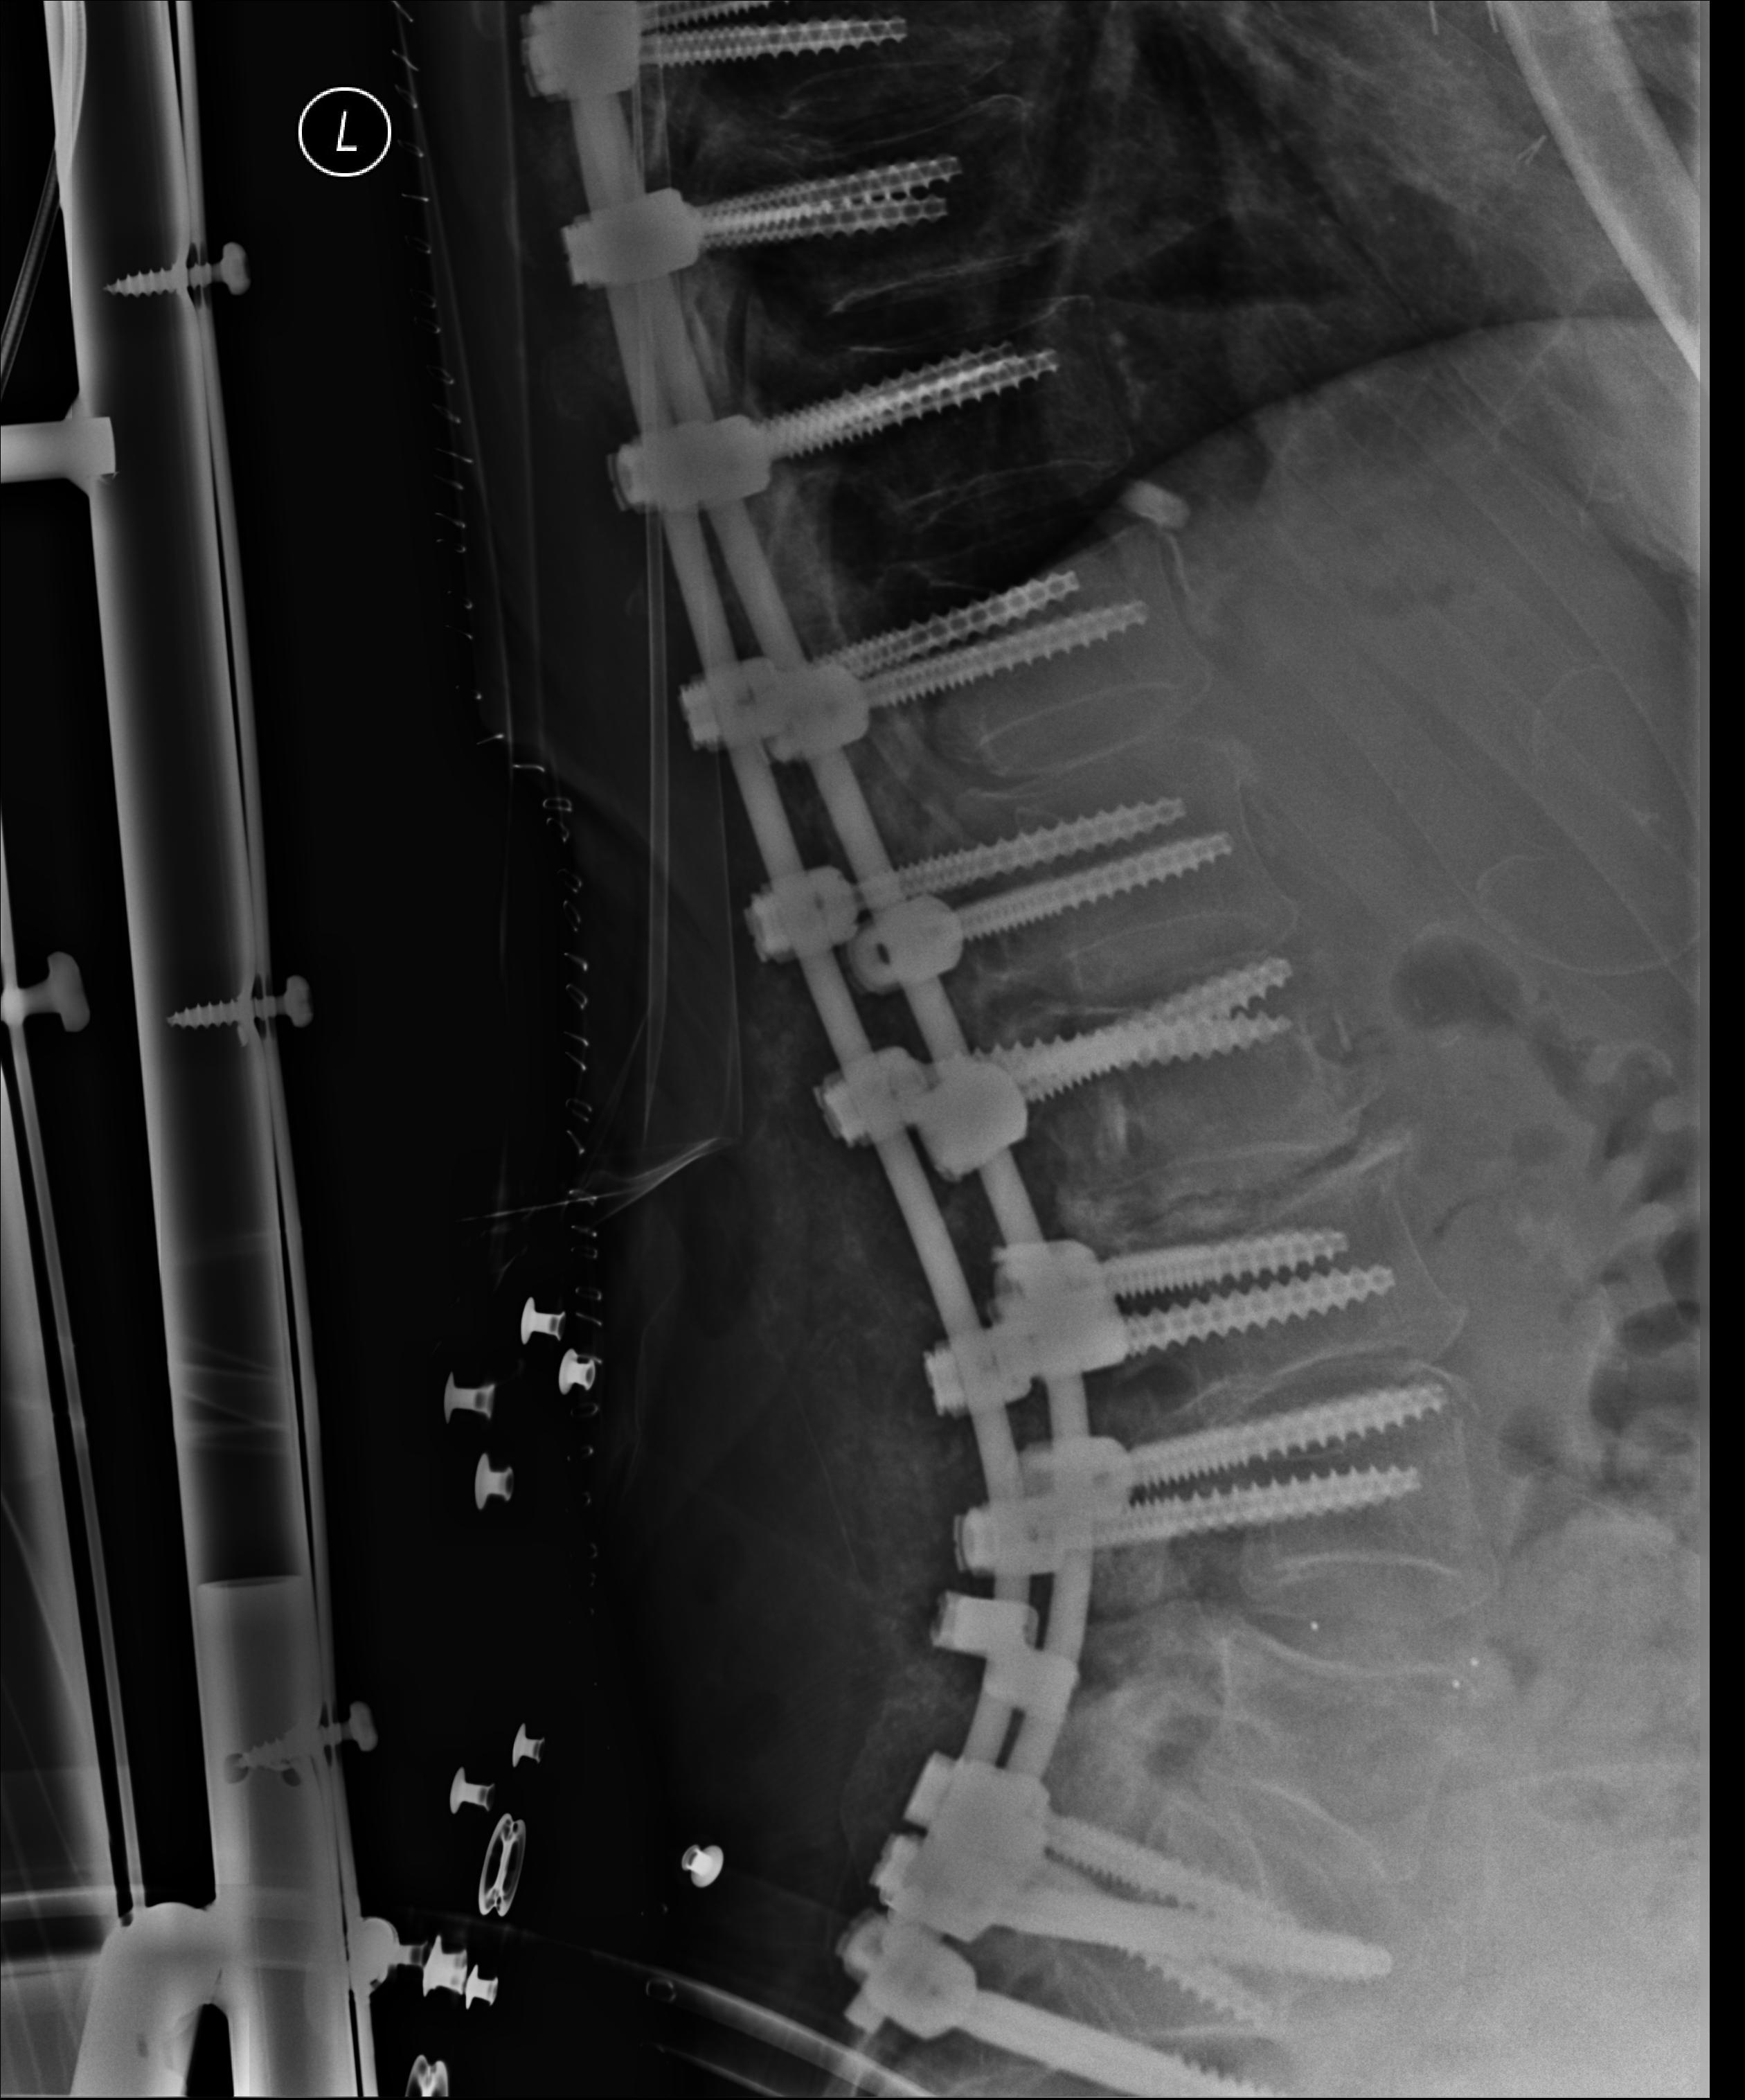
View: LATERAL
Implant manufacturer: Depuy expedium (Synthes)